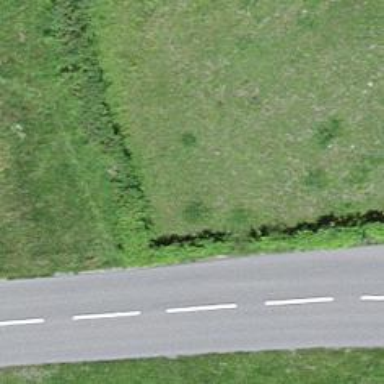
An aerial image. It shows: Hedge acting as barrier.